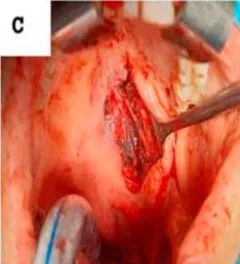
Pleomorphic adenoma of the palate. C: Peroperative images: the defect post excision of the mass.
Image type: medical_photograph (other_medical_photograph)